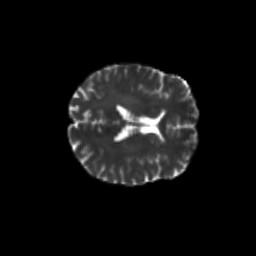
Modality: T2w
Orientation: axial
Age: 63
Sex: female
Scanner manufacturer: siemens
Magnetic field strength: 3 T
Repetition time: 8.6 s
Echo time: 0.095 s